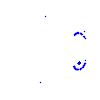
Particle: proton